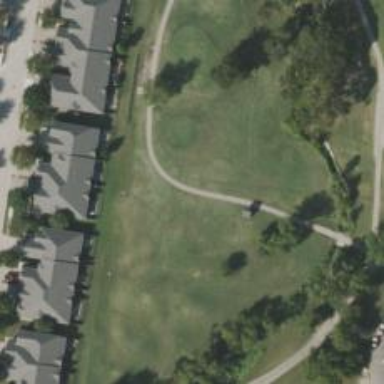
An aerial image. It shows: Path for both roads and golfers.